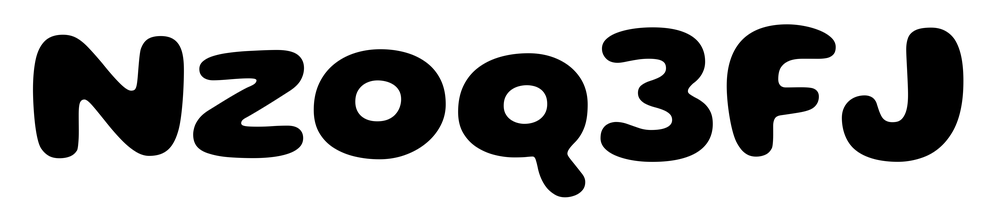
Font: Gluten_Bold